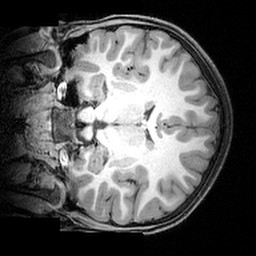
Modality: T1w
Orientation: coronal
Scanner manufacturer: siemens
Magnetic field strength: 3 T
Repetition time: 1.9 s
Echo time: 0.00397 s